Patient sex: F
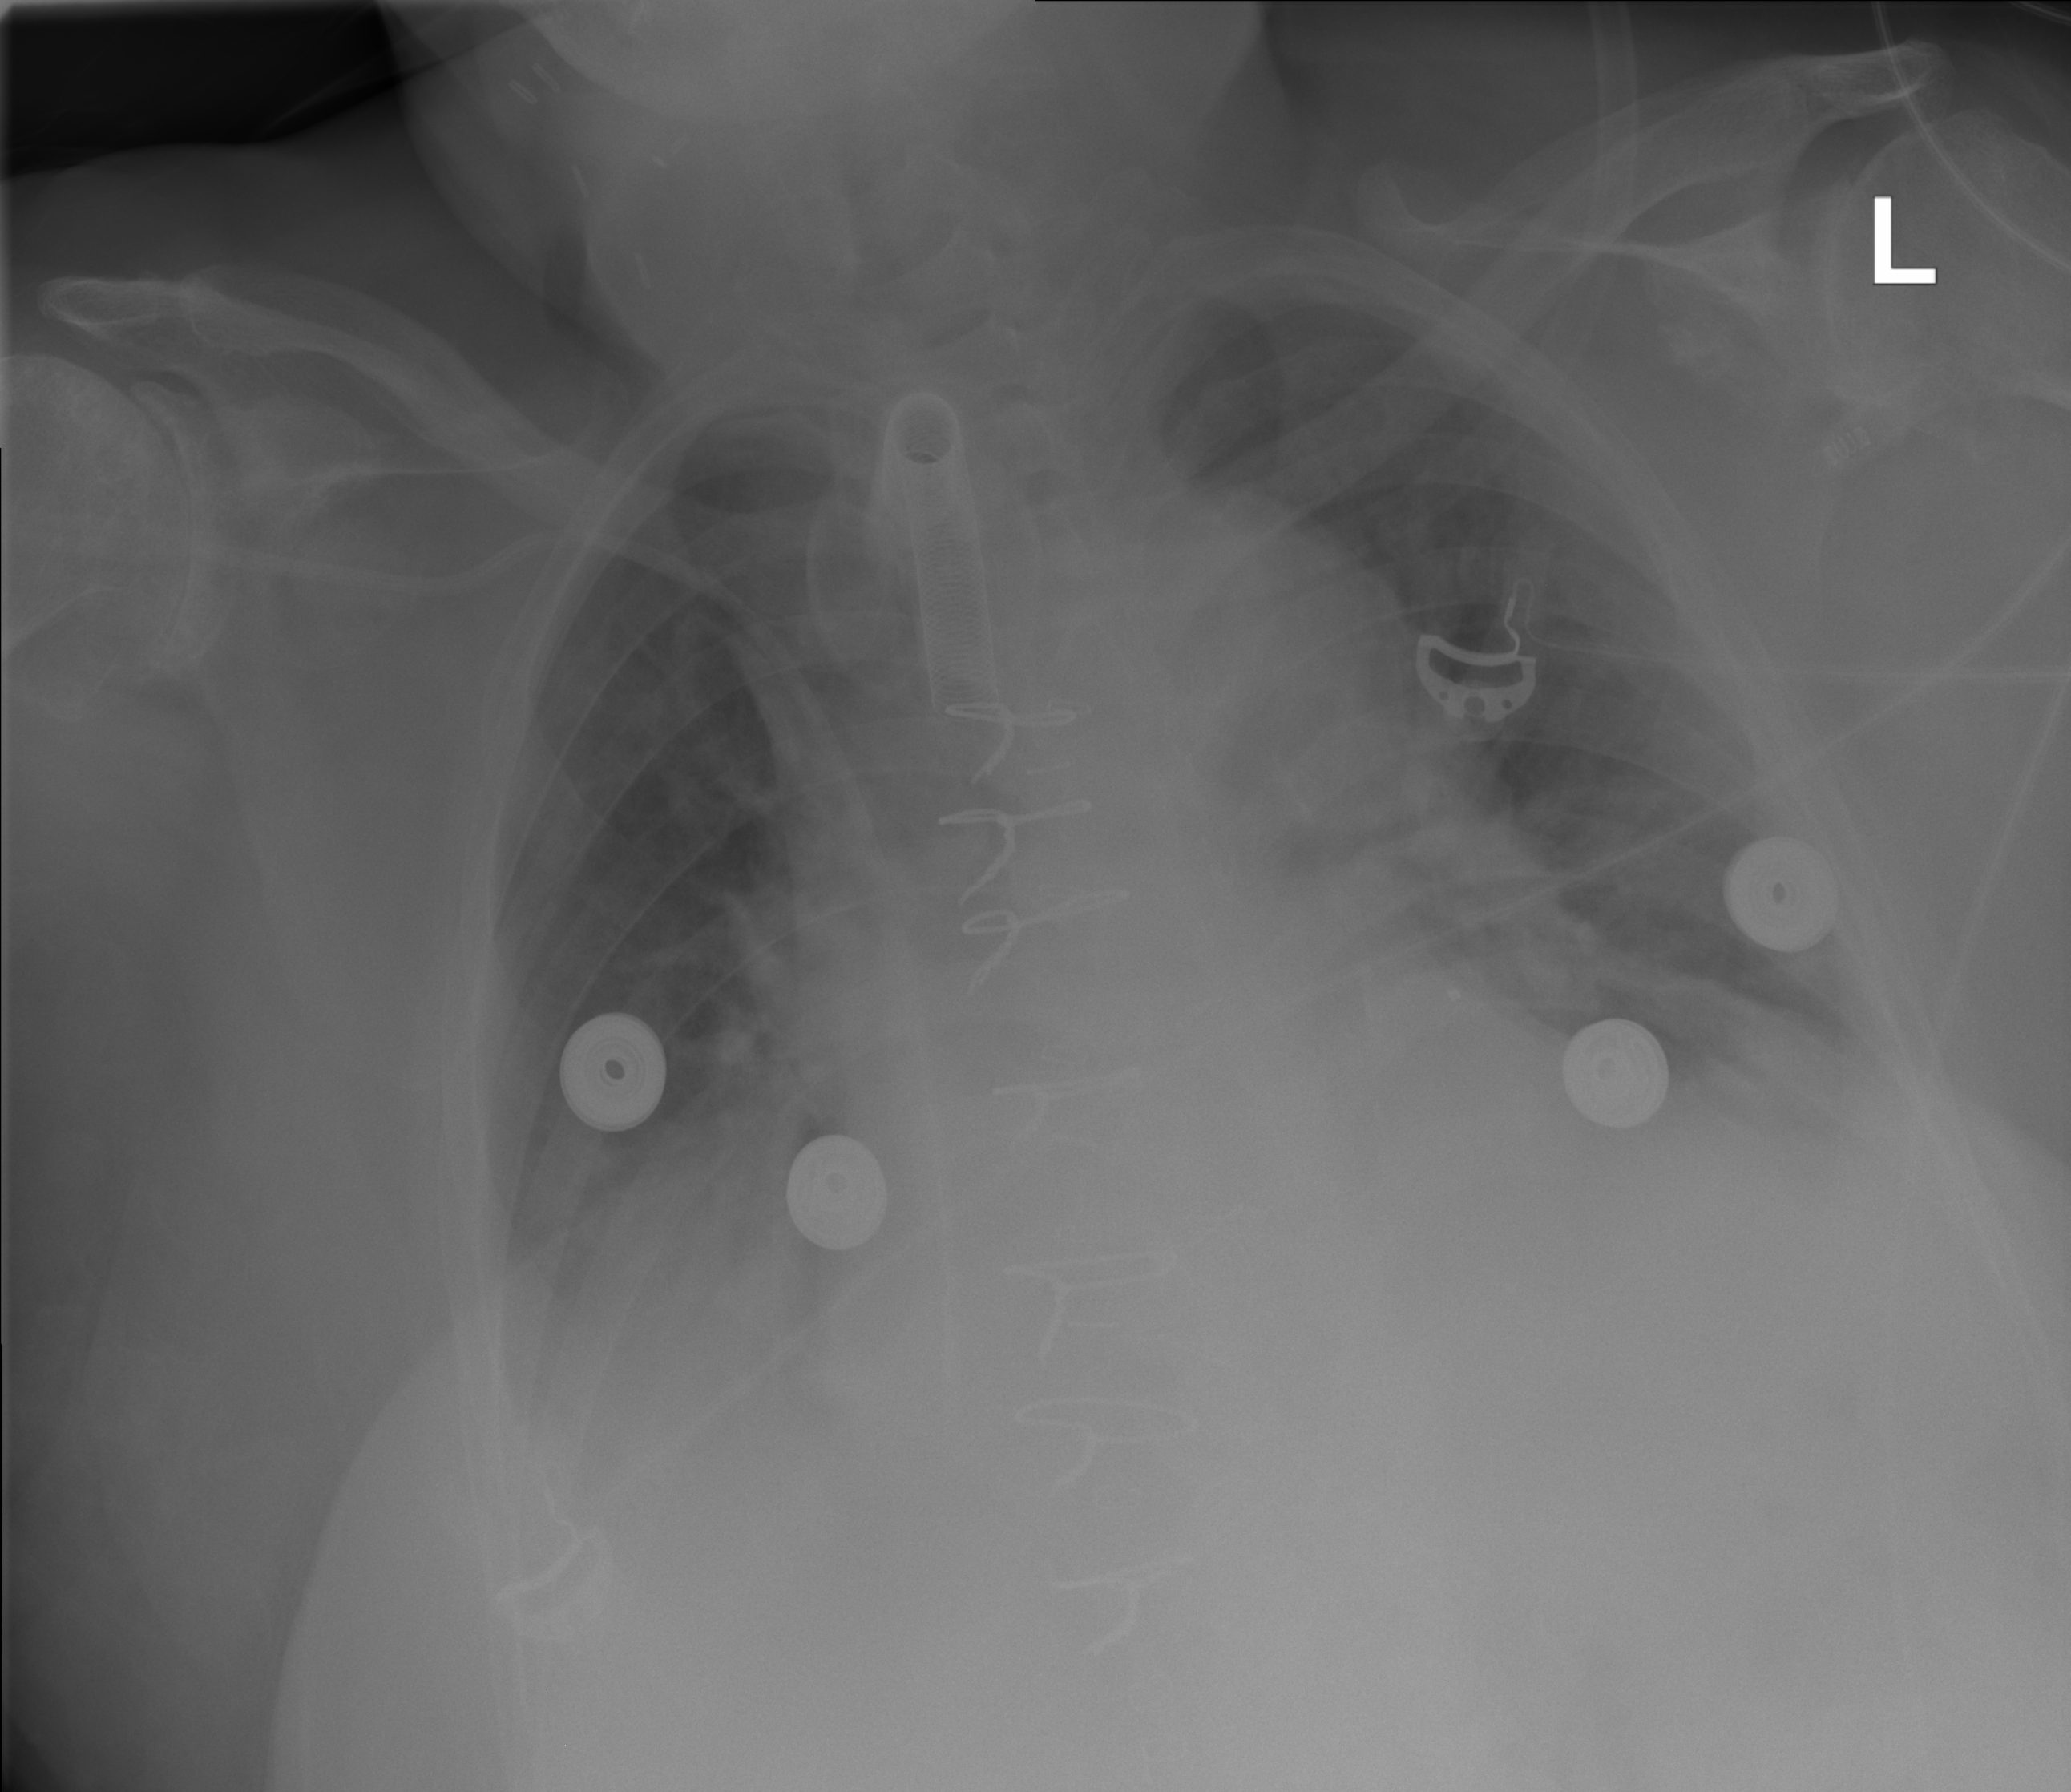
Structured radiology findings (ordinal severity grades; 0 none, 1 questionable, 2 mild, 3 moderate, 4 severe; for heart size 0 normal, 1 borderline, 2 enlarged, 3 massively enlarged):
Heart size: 2
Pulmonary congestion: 2
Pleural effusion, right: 2
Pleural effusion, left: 1
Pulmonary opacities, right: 0
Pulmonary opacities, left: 0
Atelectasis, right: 2
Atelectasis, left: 2